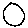
Label: circle